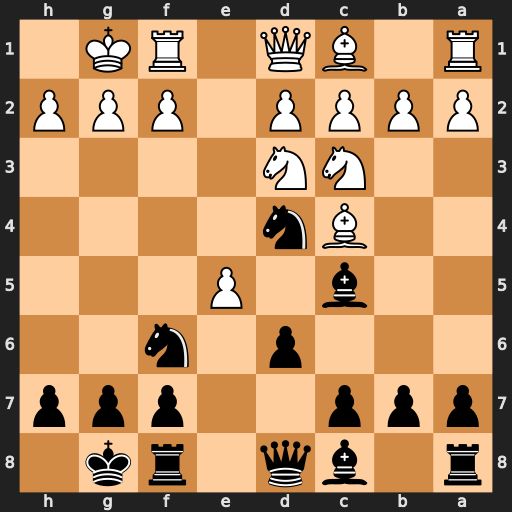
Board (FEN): r1bq1rk1/ppp2ppp/3p1n2/2b1P3/2Bn4/2NN4/PPPP1PPP/R1BQ1RK1
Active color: b
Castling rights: -
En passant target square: -
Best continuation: Bg4 exf6 Bxd1